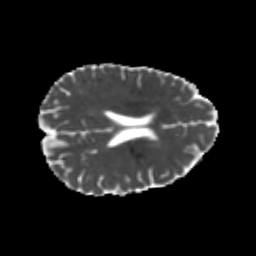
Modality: MD
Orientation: axial
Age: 24
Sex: female
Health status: healthy
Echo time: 0.074 s